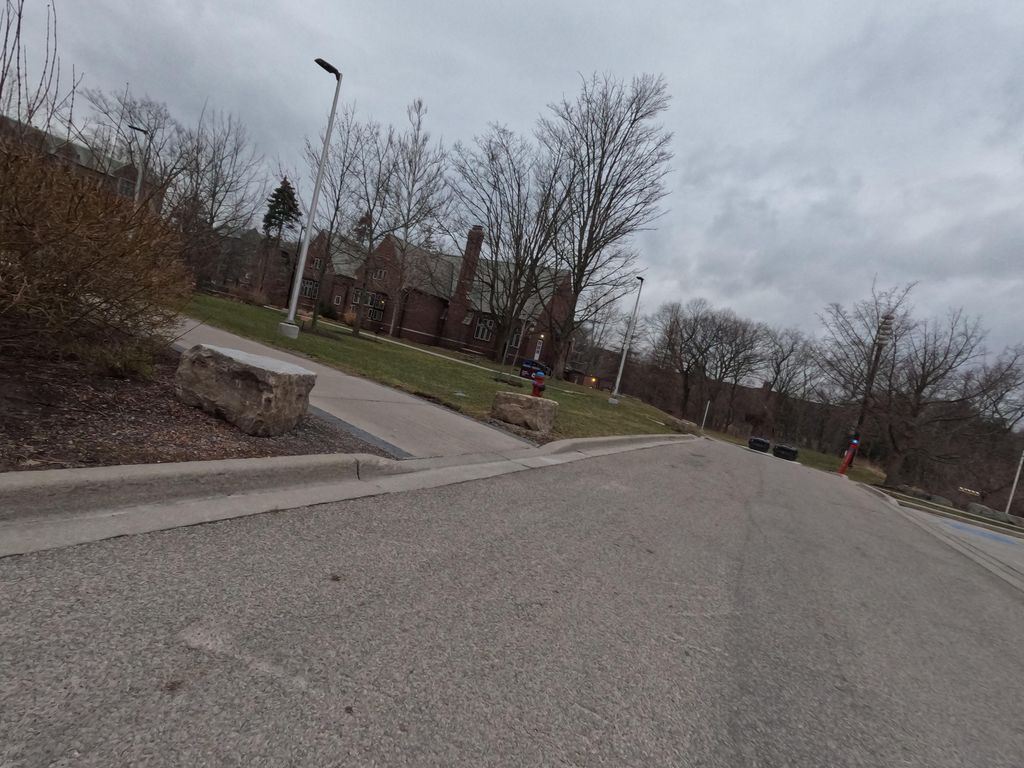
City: hamilton